Question: I'm working on a site that consists of clickable image products. Every product has its own name, price and description that comes from the database but I'm not really sure about how can I do this by clicking the product will bring its product name, price and description to another page? Here's an illustrative example of what I mean:

Here's what I did trying to make it appear to another page:
'''
<div class="product-100" id=<?PHP echo("'".$ItemID."'"); ?>>
<?PHP echo "<a href='content pages/a-2.php?ItemID=$ItemID' >"; ?>
<span class="overlay">
<p><?PHP echo($ItemName); ?><br>
<?PHP echo($ItemPrice);?><br>
<?PHP echo($ItemDesc);?></p>
</span>
</a>
'''
And here's what the other page I did with:
'''
$ItemID = $_GET['ItemID'];
$viewproducts = "SELECT * FROM tbl_Items WHERE ItemID = '".ItemID."'";
'''
Of course, ItemID of the product is the only one that shows to the other page.
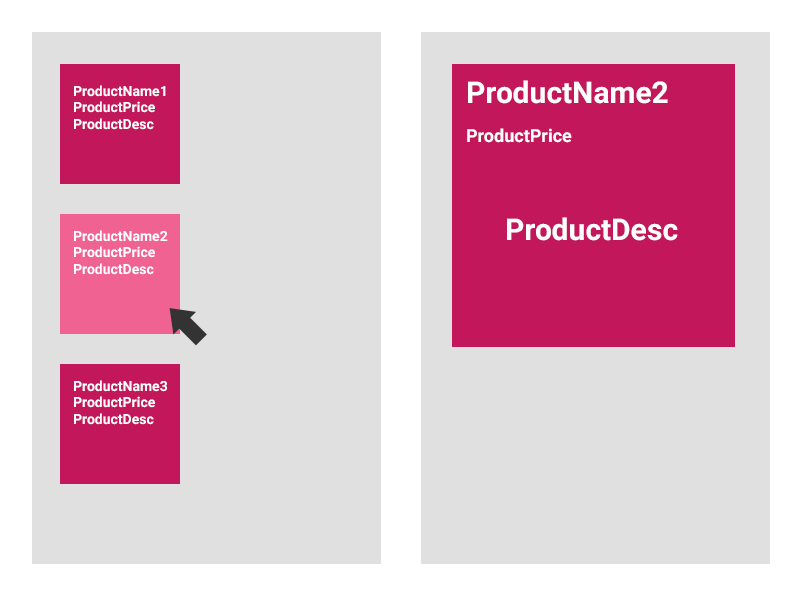
Answer: '.ItemID.' is being treated as a <URL>.
Put the '$' in there ''".$ItemID."''.
Checking for errors would have thrown "undefined constant ItemID..."
- <URL>